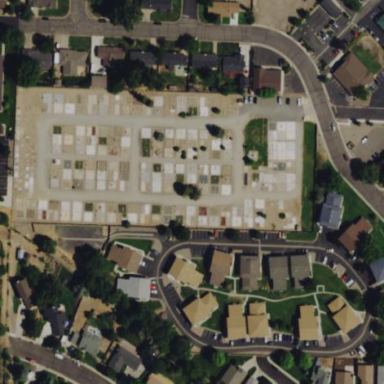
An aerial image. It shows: Cemetery.